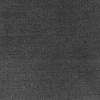
Atmospheric dust classification: dusty